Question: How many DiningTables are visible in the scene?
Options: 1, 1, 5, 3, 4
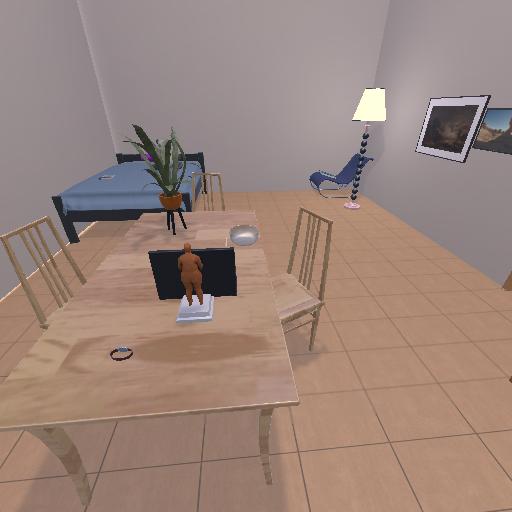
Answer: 1